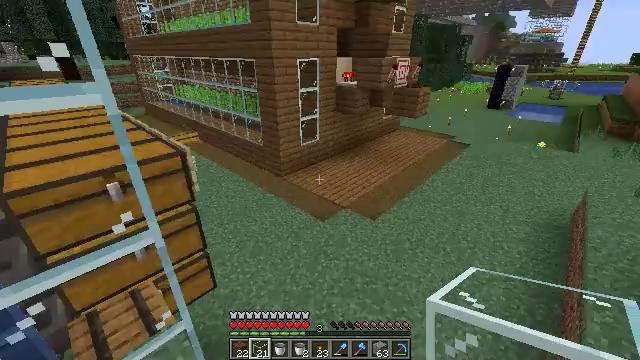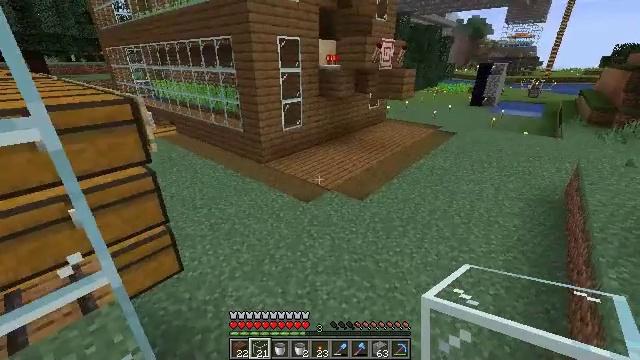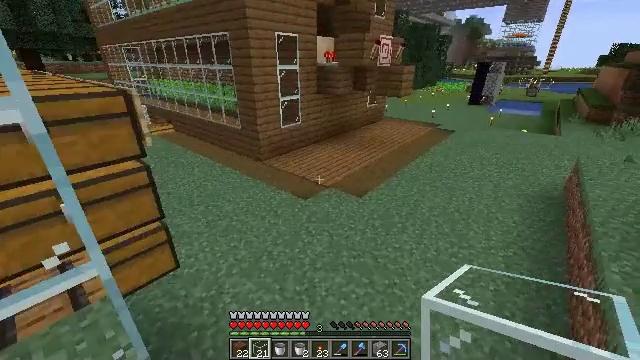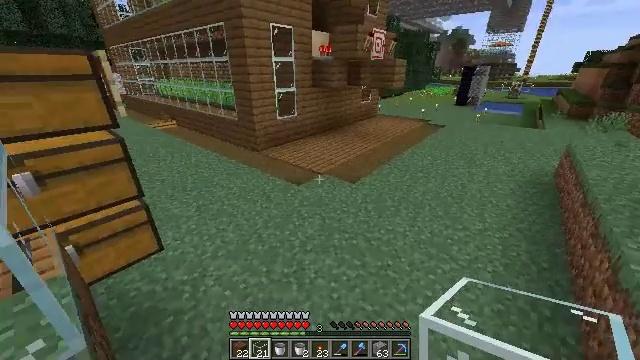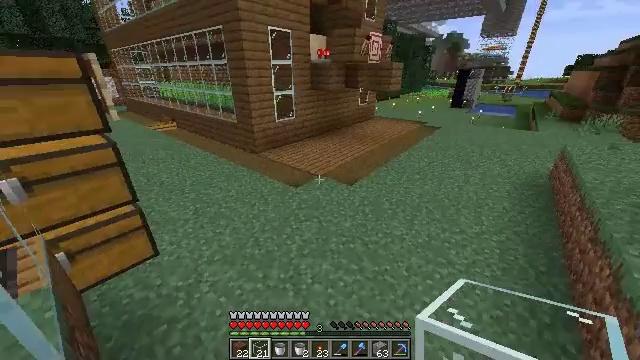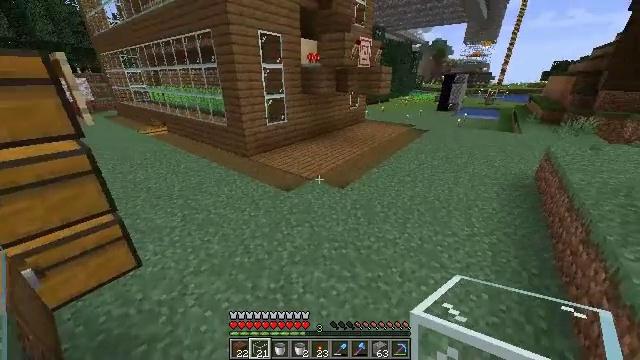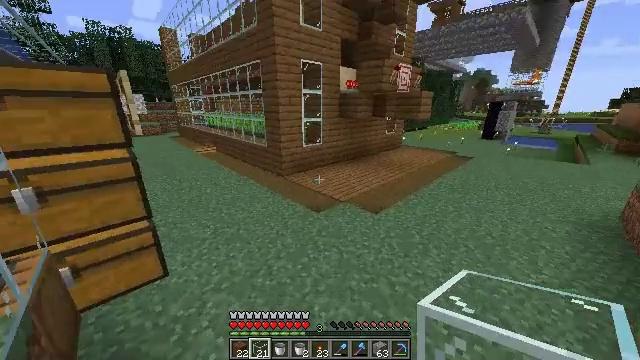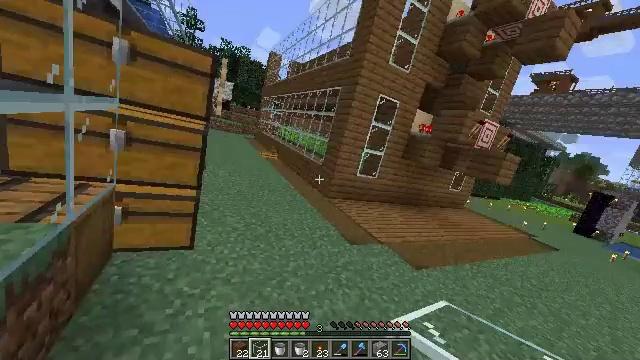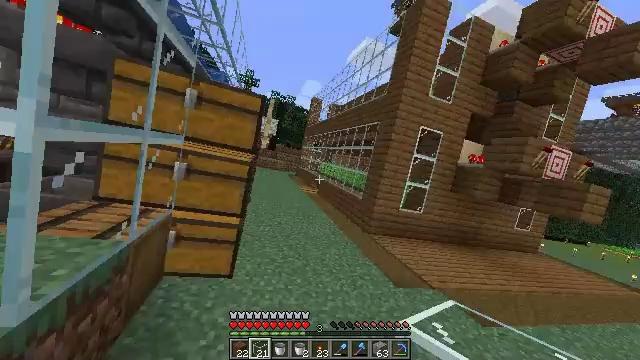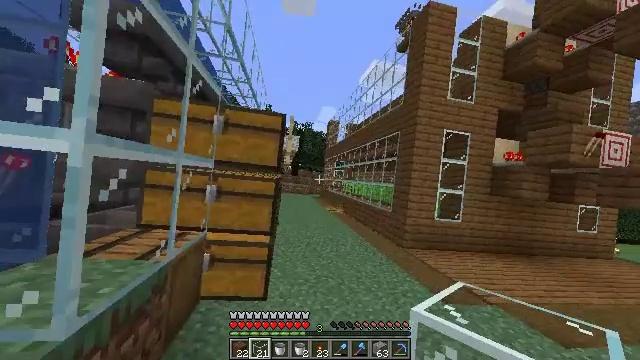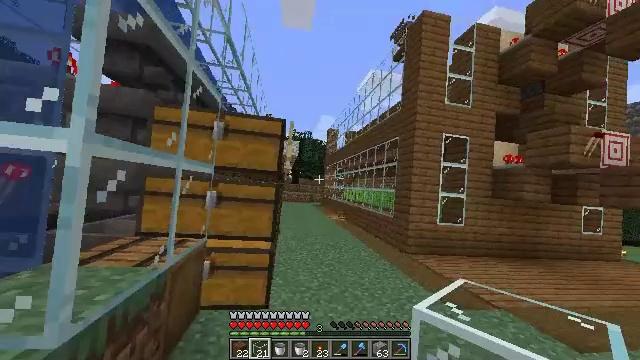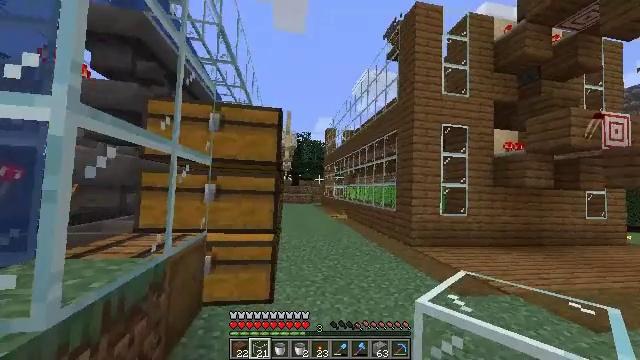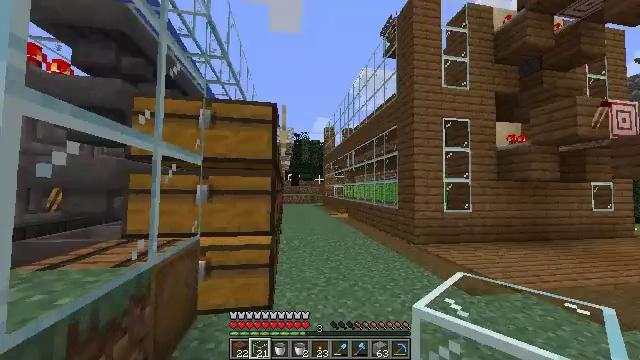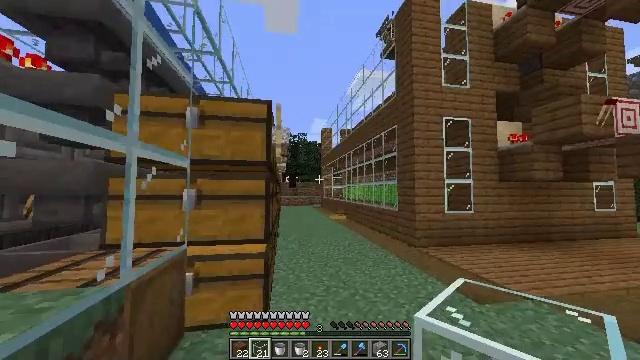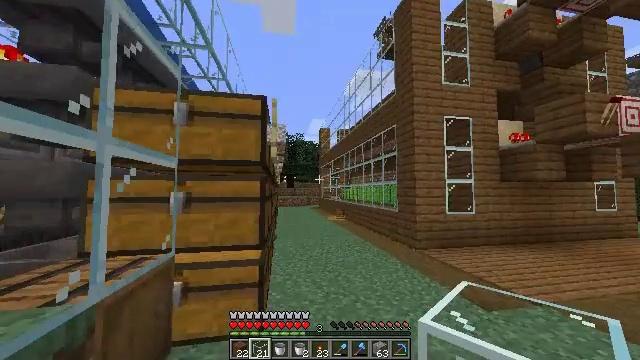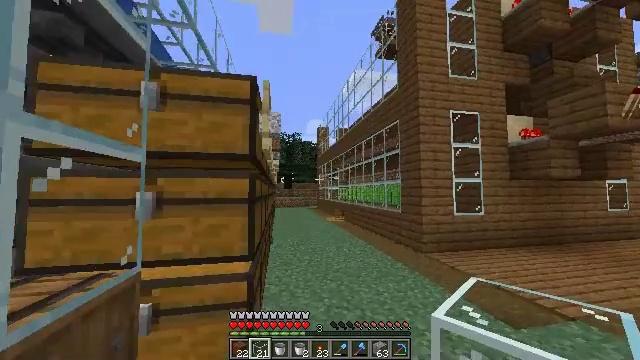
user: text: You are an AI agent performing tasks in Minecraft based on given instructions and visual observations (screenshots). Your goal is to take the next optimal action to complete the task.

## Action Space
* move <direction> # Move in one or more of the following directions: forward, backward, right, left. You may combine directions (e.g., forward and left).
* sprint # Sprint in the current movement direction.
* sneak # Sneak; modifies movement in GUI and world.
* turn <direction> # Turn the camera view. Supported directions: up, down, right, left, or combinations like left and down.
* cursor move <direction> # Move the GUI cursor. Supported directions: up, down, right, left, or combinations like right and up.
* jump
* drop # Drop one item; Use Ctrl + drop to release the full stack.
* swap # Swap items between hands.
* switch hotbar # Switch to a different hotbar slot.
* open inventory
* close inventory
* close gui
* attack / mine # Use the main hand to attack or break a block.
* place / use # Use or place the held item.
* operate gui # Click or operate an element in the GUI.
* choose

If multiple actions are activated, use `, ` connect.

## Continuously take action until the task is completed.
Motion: motion action
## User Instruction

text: Break the chiseled stone bricks for materials.
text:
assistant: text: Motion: move forward, turn right and up
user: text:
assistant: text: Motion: move forward, sprint
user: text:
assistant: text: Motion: move forward, sprint
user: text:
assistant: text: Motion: move forward, sprint
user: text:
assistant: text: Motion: move forward, sprint, turn right
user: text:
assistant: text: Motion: move forward, turn left and up
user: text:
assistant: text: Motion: move forward, sprint, turn left and up
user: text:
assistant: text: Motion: move forward, sprint, turn left and up
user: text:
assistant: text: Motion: move forward, sprint, turn left and up
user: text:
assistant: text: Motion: move forward, sprint, turn up
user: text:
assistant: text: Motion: move forward
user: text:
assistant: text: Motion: move forward
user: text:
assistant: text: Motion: move forward, sprint
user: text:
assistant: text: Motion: move forward, sprint
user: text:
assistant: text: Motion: move forward, sprint
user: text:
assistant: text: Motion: move forward, sprint, turn right
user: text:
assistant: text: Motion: move forward, turn right and down
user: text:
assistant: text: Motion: move forward, turn right
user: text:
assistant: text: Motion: move forward
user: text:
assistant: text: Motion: move forward, jump
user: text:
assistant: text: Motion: move forward, jump
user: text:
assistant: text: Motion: move forward, jump
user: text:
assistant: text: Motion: move forward, jump
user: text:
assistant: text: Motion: move forward, turn left and down, jump
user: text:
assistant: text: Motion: move forward, turn left and down, jump
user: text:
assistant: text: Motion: move forward, turn left and down, jump
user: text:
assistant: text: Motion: move forward, sprint, turn left, jump
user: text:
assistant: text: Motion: move forward, sprint, turn left, jump
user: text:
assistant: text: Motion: move forward, sprint, jump
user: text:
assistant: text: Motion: move forward, sprint, jump